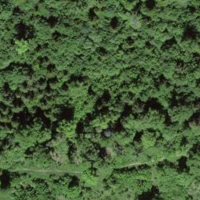
EUNIS habitat code: 41
Species observed at this site:
Lathyrus vernus